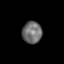
Tissue: skin
Cell type: Epithelial cells
Senescence score: 0.2505
Nuclear area (px): 432
Mean DAPI intensity: 107.771